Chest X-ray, AP view. Patient: 45 years old, sex M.
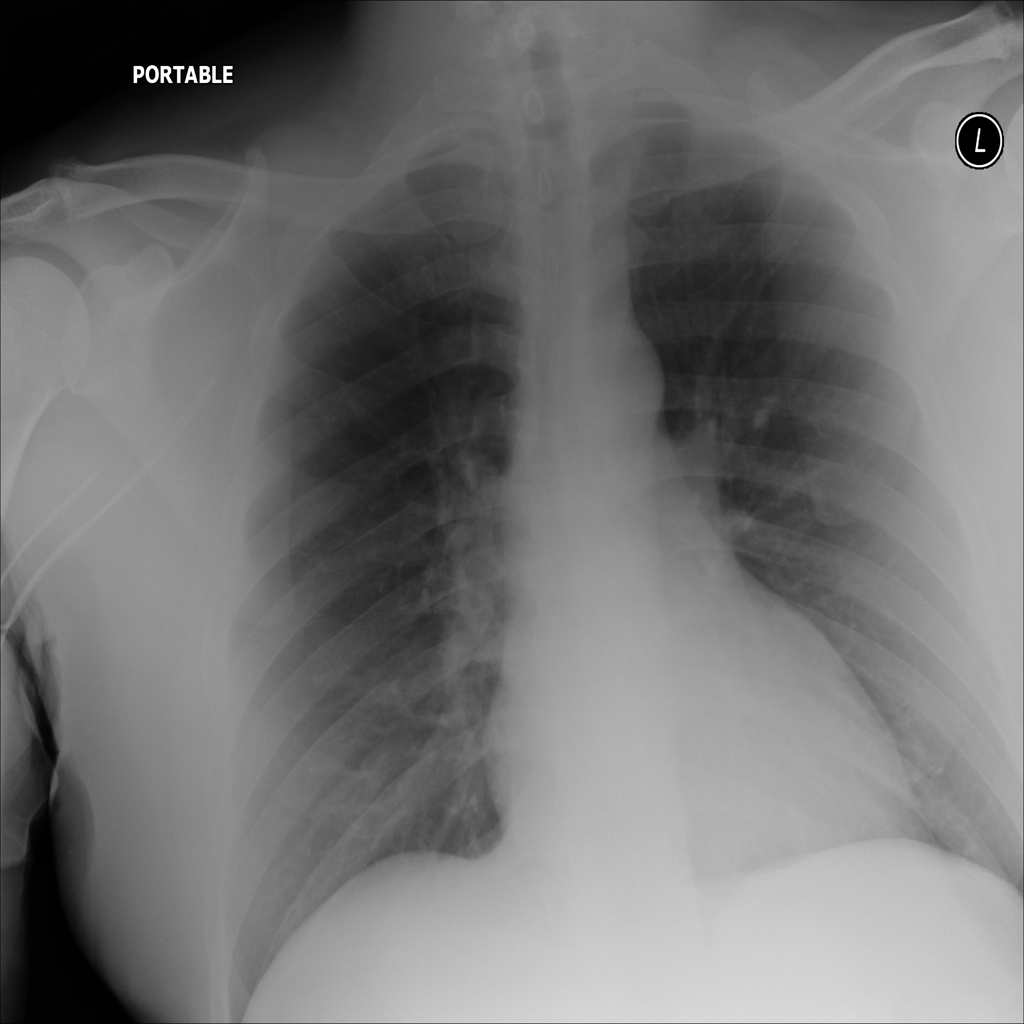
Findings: No Finding